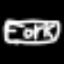
Label: fork